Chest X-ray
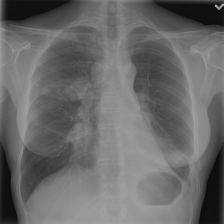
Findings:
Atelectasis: negative
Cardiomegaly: negative
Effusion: positive
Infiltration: negative
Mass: positive
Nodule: negative
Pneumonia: negative
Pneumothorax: negative
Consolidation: negative
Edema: negative
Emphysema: negative
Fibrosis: negative
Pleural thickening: negative
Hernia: negative